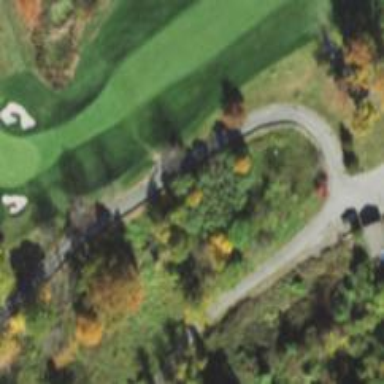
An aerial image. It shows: Service road alongside golf path.